Interaction volume radius: 5 \u00c5
Interaction volume height: 35 \u00c5
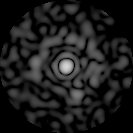
Disorder parameter: 0.8475